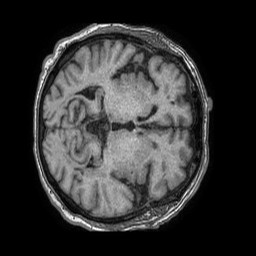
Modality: T1w
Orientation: axial
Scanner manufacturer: philips
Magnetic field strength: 1.5 T
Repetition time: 0.007468 s
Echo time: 0.003395 s